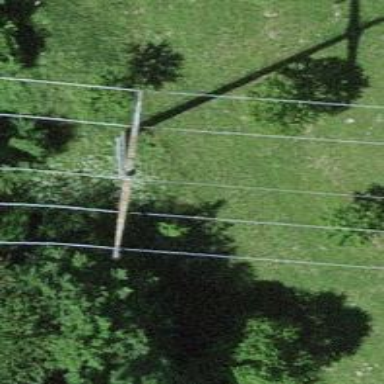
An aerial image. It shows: Power line is depicted.